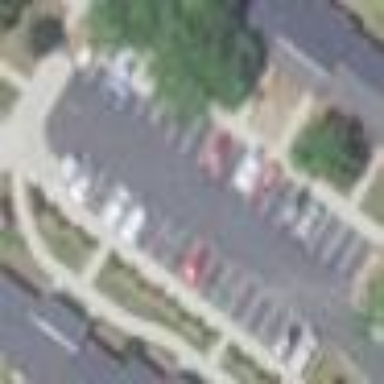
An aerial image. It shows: Parking area with surface.